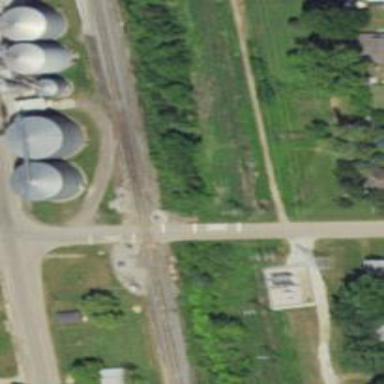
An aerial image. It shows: Level crossing along the railway.